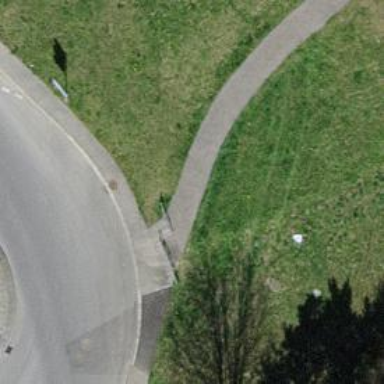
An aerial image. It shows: Cycle barrier.